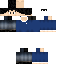
A male human skin with medium skin, wearing brown long hair dressed in a blue tshirt and black pants, featuring a closed mouth.